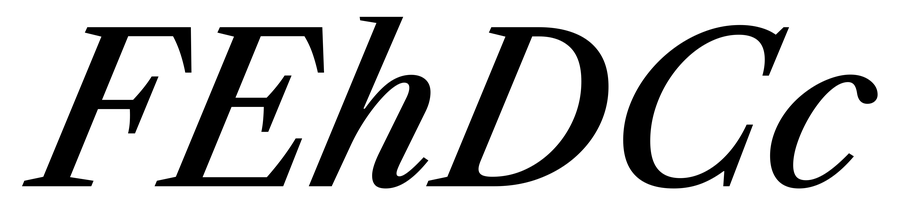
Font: LibreCaslonText-Italic_Medium_Italic